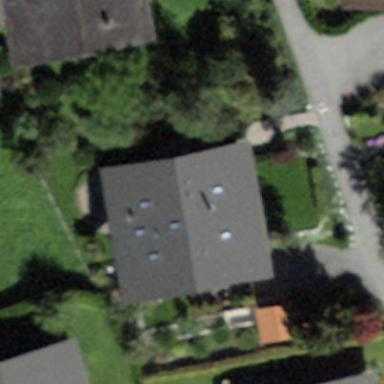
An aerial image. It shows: Residential building.